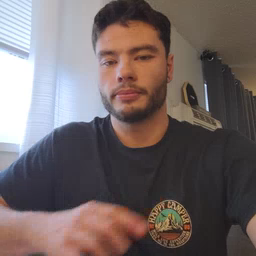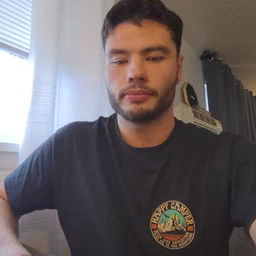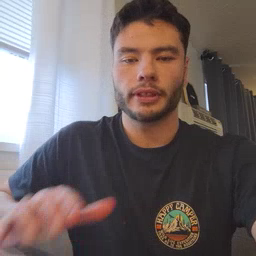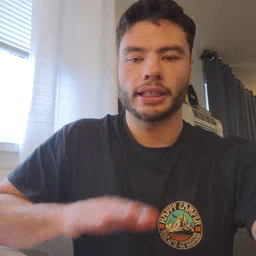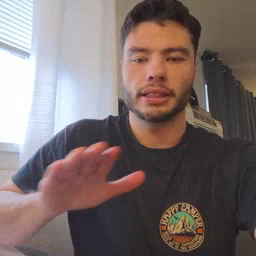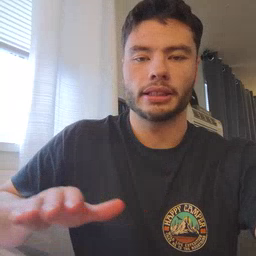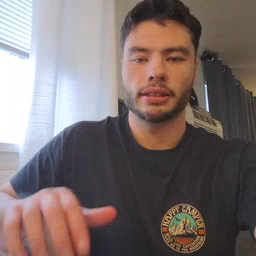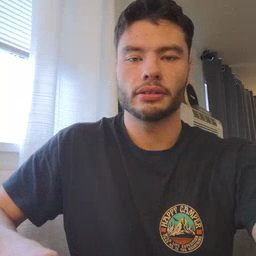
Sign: clean